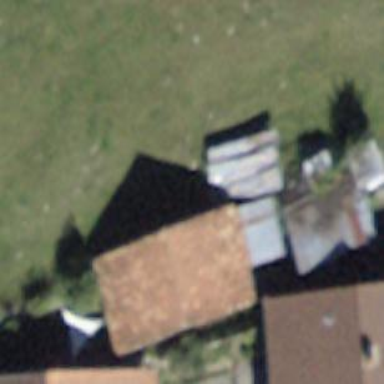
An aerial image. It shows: Rural barn.